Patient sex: F
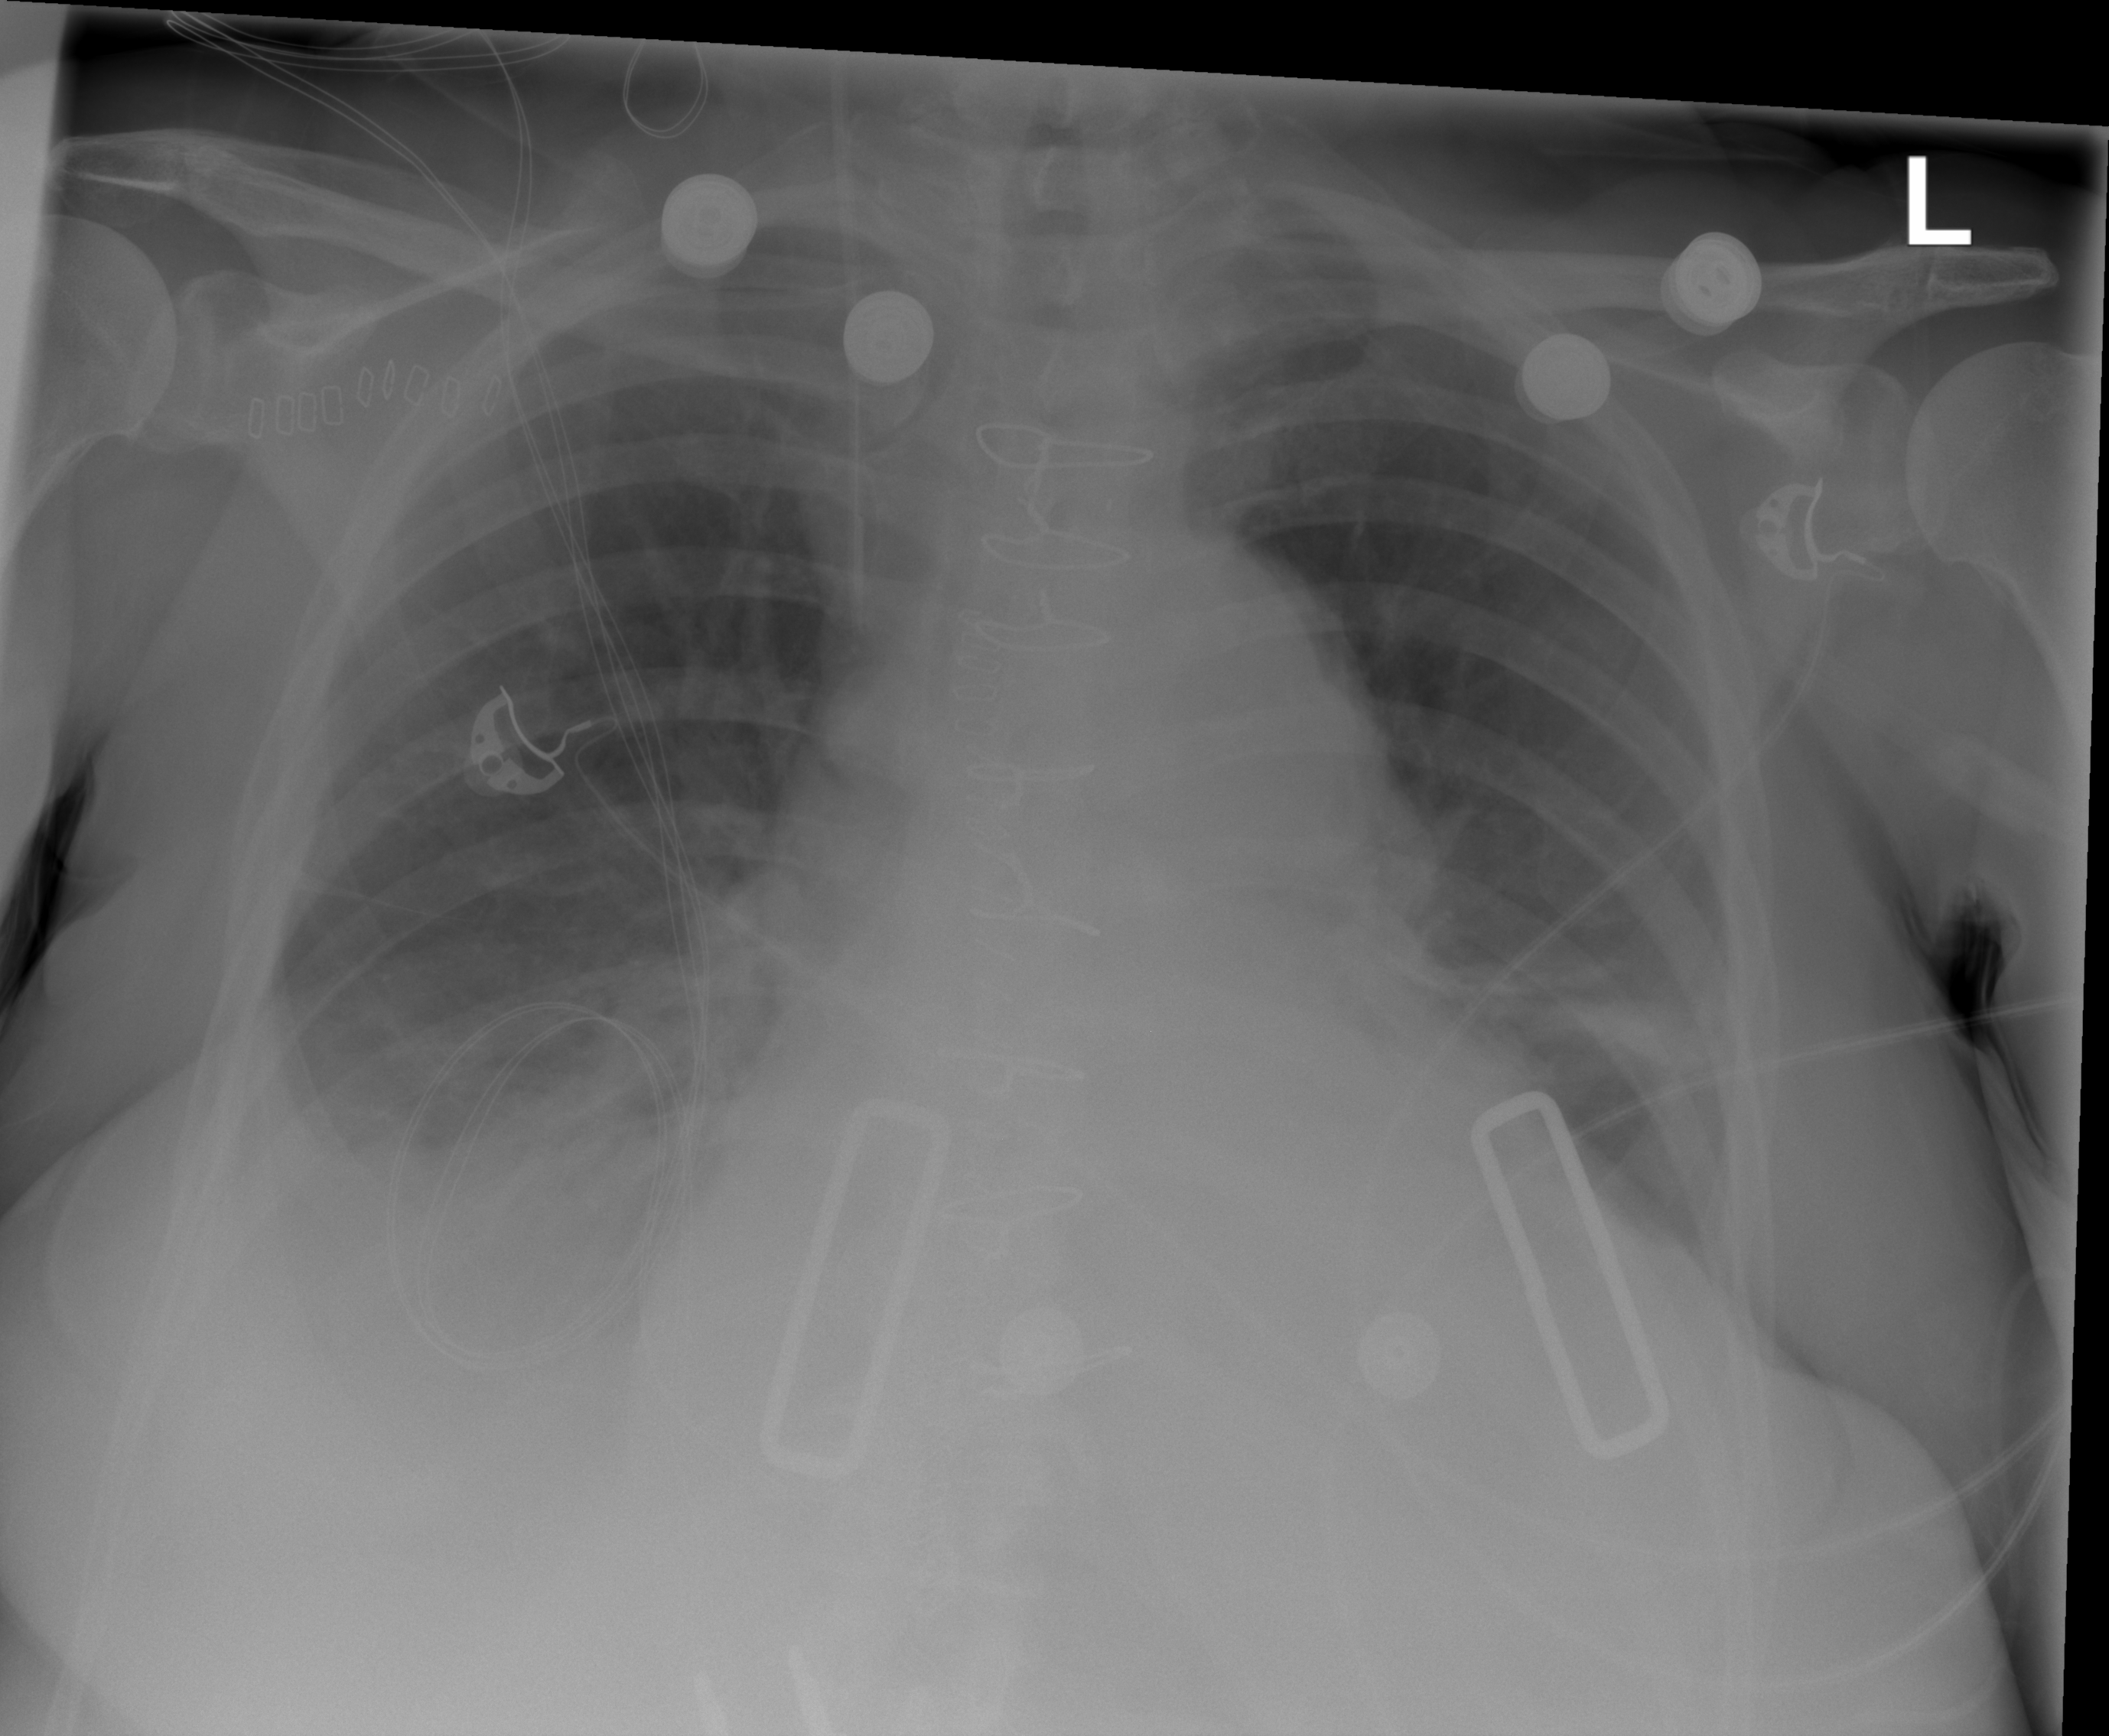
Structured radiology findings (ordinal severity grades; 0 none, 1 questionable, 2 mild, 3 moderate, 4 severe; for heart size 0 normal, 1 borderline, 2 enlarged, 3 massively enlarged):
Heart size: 2
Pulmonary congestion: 1
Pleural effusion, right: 2
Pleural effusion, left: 1
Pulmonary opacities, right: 0
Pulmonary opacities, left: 0
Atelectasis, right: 2
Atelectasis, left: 2